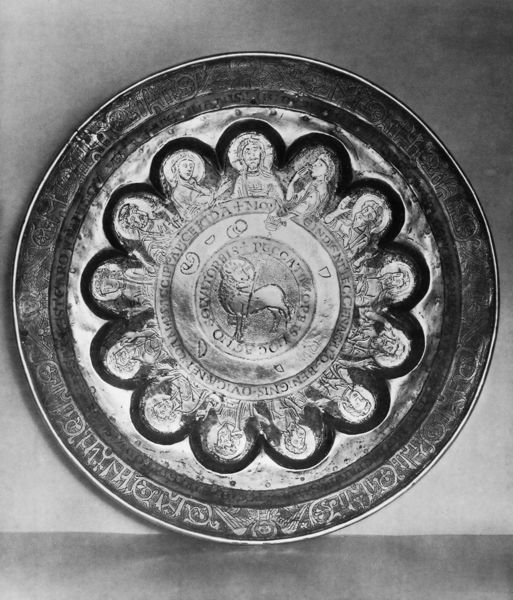
Titel: Patene des Kommunionkelch aus St. Peter, Salzburg
Institution: Wien, Kunsthistorisches Museum
Schlagwörter: mann, frauen, menschen, frau, männer, tier, schale, silber, teller, gold, rund, engel, schrift, fahne, rand, inschrift, metall, platte, foto, bögen, lamm, schaf, religion, geschirr, schwarzweiß, text, beschriftung, gravur, halbrund, christus, jesus, mittelalter, gottesdienst, messe, mönch, heilige, abendmahl, jünger, anbetung, erzengel, ziseliert, getrieben, apostel, gabriel, lamm gottes, ritzung, patene, ornamentiert, lavabo, 12 apostel, ilber, messgeschirr, mese, einreritzt